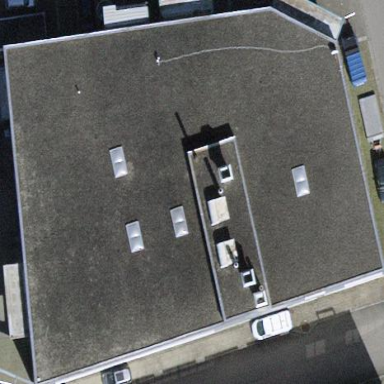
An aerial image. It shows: Industrial building.